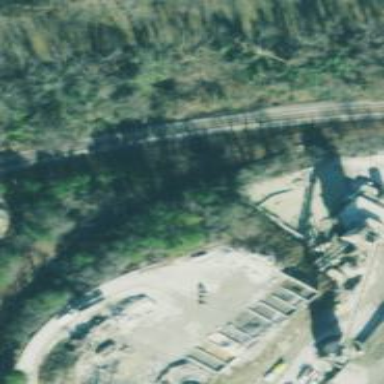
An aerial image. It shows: Disused railway siding for aggregate freight services.